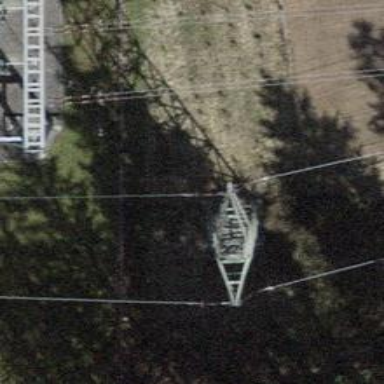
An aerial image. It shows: Power line in the image.